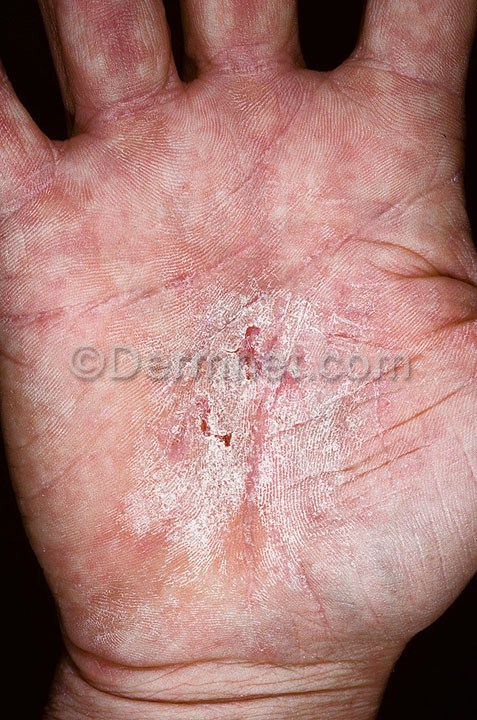
Disease: Eczema Photos